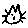
Label: cat